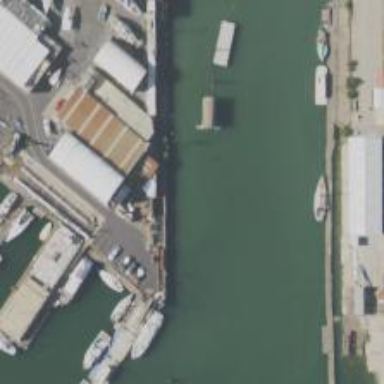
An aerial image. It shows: Dock located along the waterway.